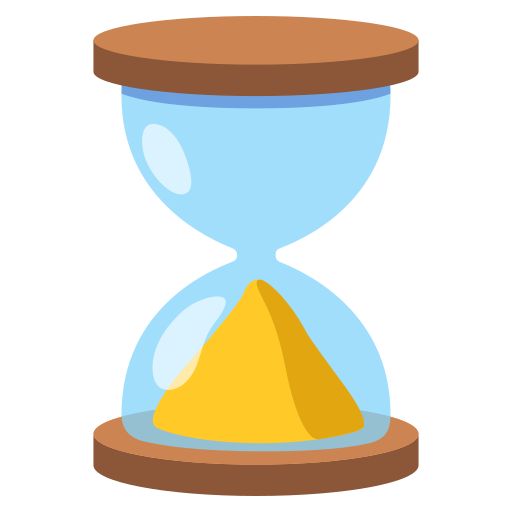
Emoji: ⌛